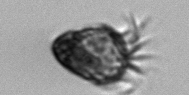
Label: Ciliophora